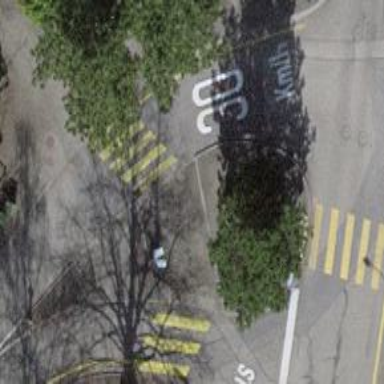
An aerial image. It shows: Zebra crossing on the road.